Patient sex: M
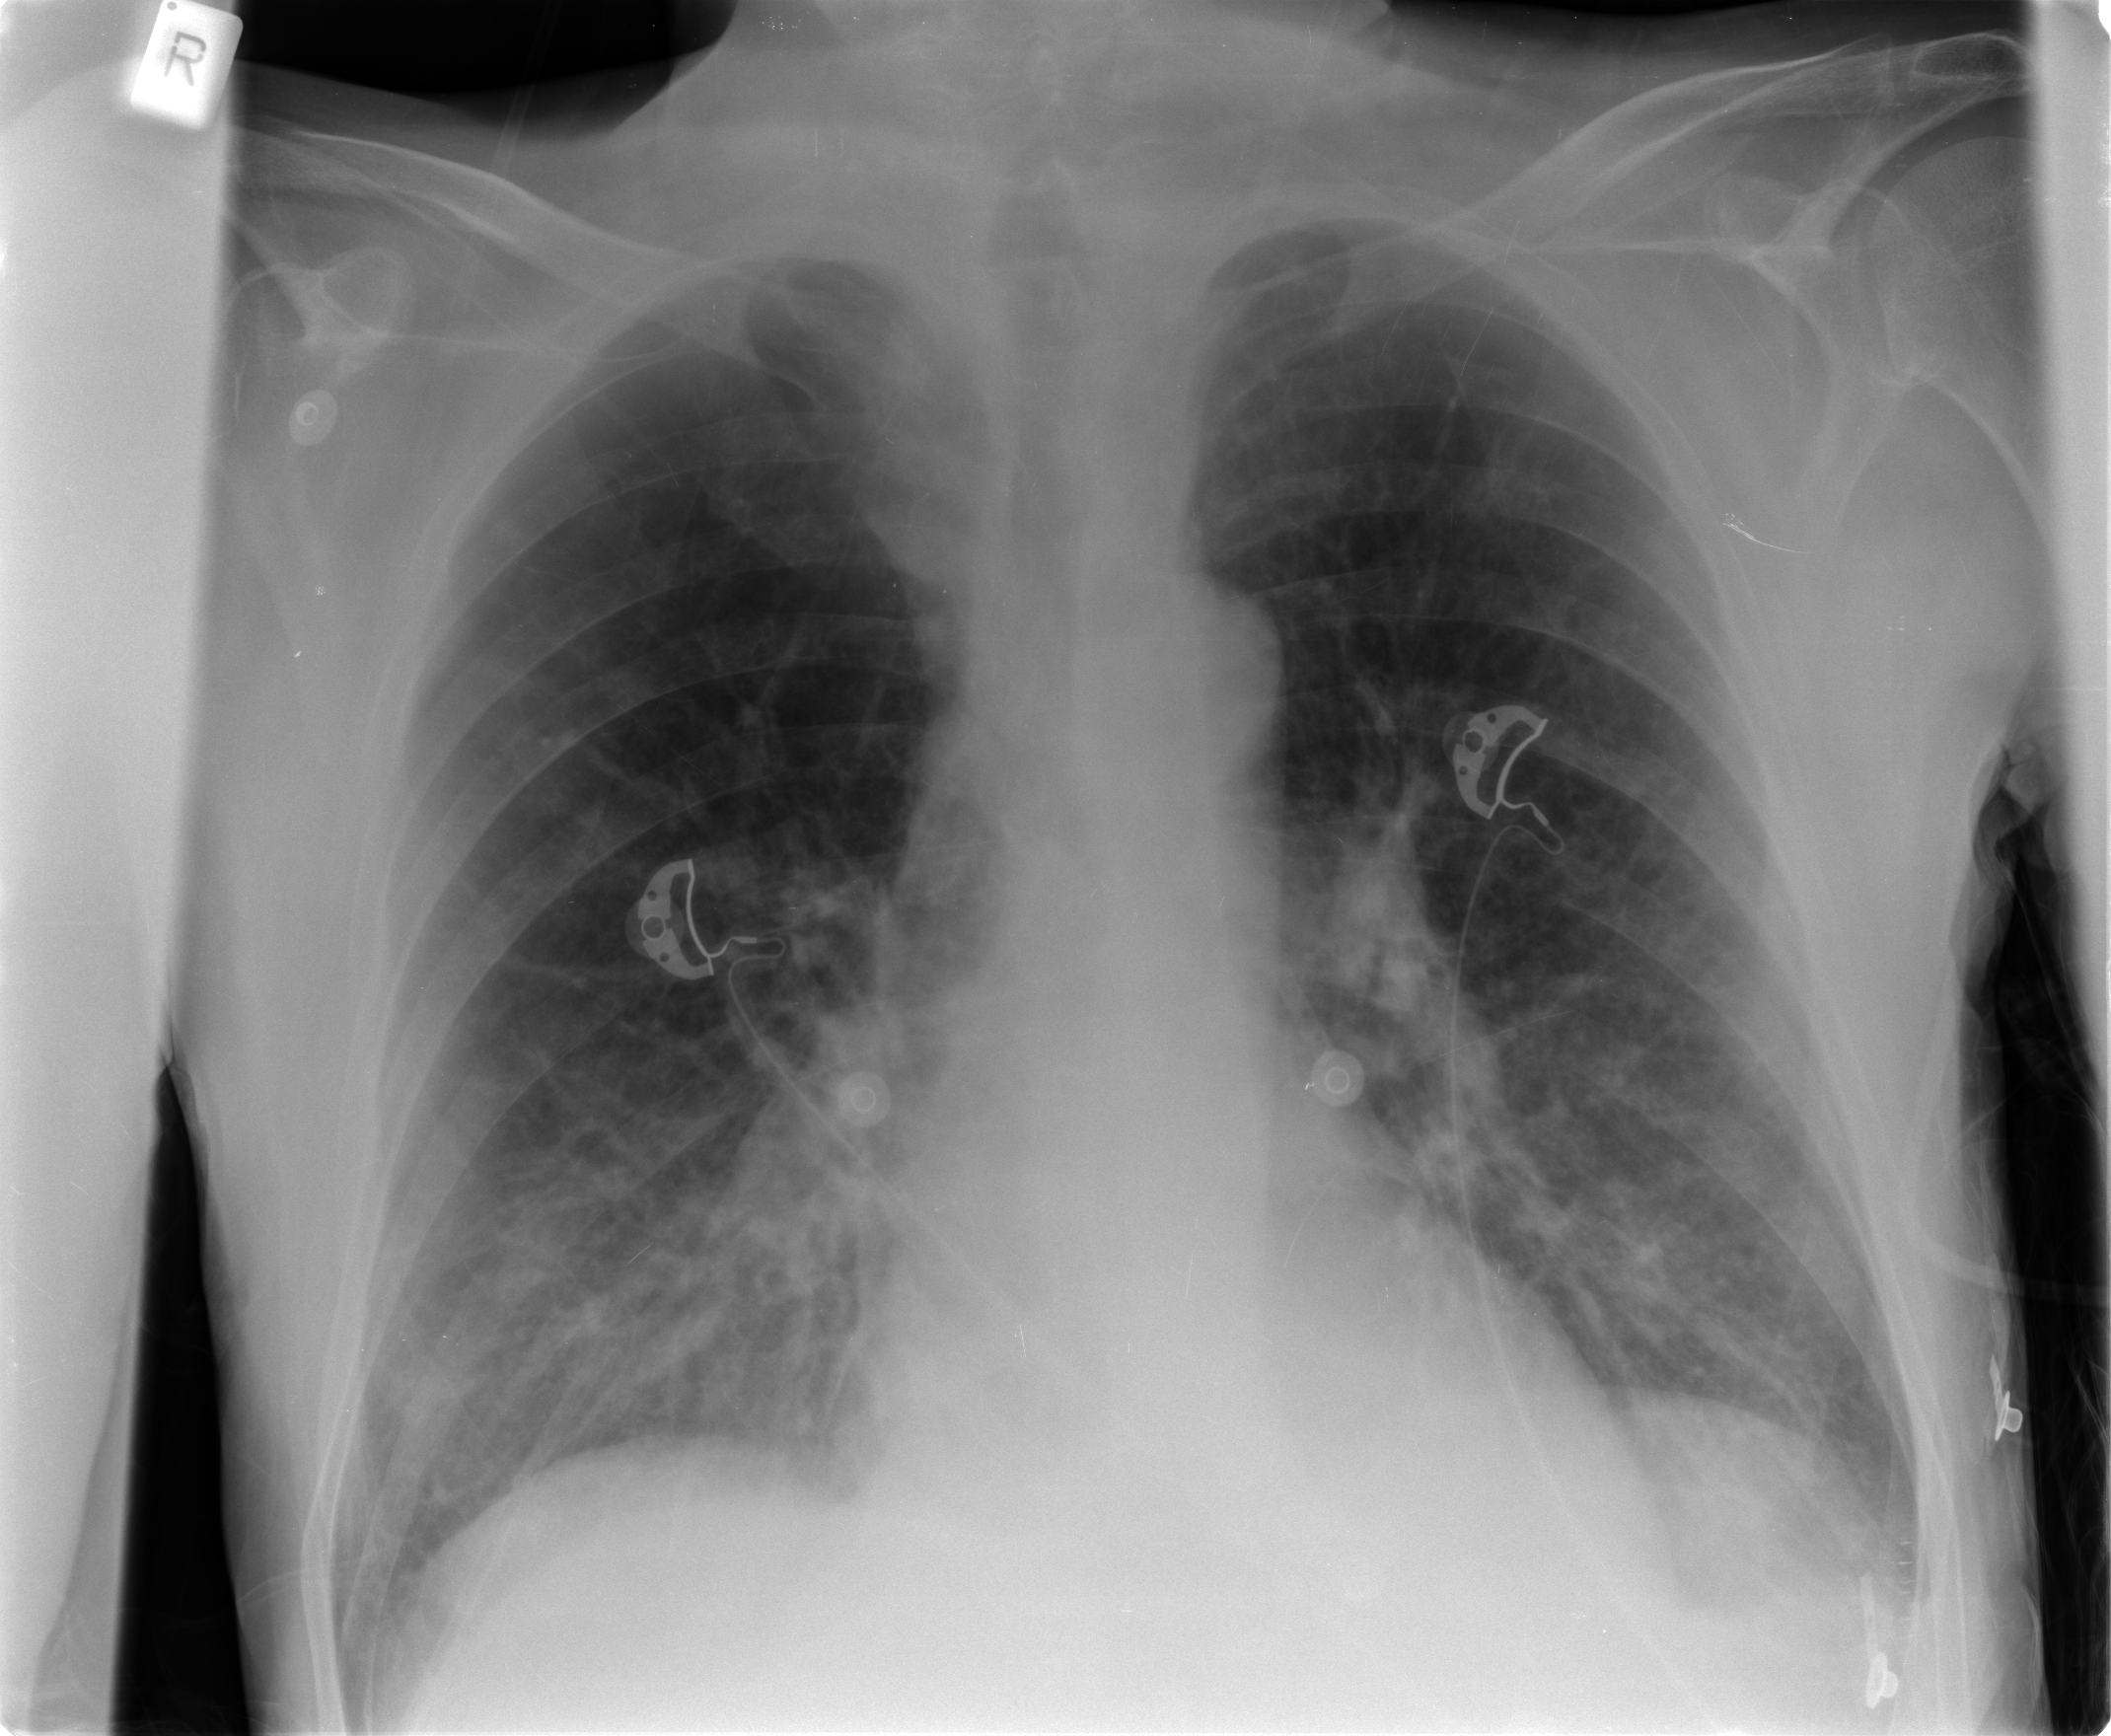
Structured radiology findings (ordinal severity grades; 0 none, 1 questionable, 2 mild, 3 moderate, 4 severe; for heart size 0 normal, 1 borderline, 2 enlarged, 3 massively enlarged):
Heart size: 0
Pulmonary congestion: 1
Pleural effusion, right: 1
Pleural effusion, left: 1
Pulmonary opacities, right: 2
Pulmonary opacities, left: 1
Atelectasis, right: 2
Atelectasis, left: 2